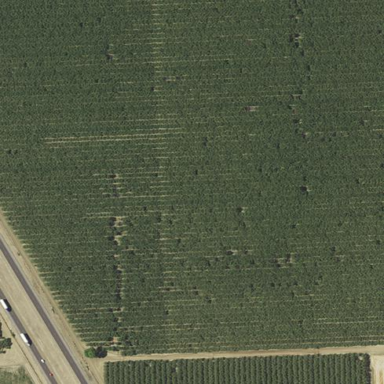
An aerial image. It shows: Almond orchard with rows of almond trees.